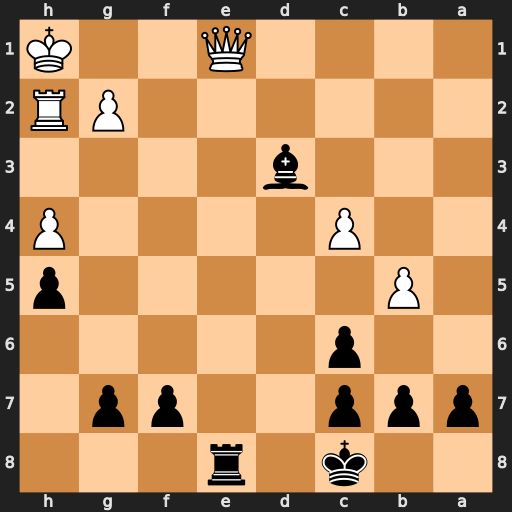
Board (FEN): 2k1r3/ppp2pp1/2p5/1P5p/2P4P/3b4/6PR/4Q2K
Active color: b
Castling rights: -
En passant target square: -
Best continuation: Rxe1#